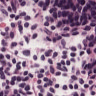
Metastatic tissue present: no